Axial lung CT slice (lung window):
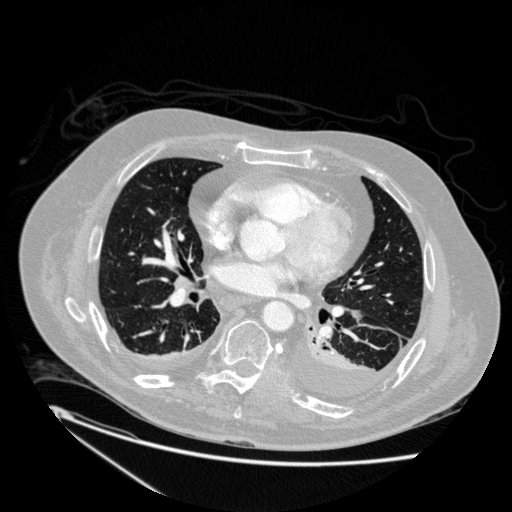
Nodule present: no